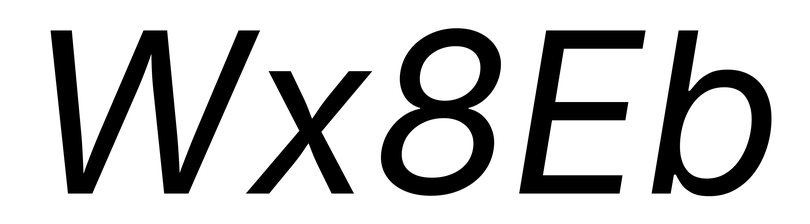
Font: Inter-Italic_Italic